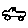
Label: car